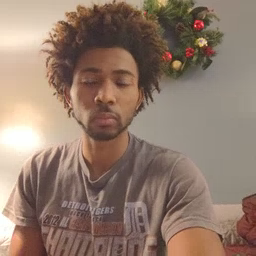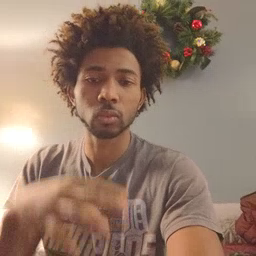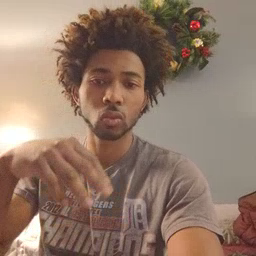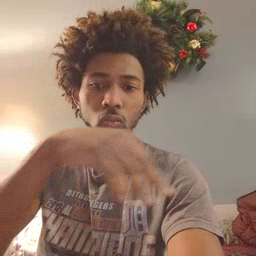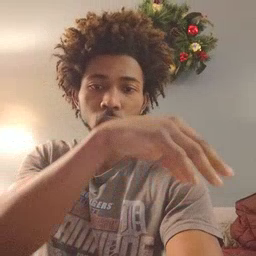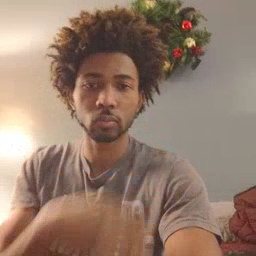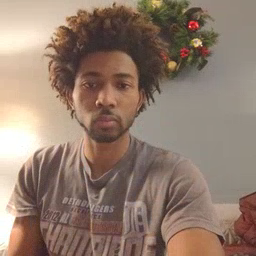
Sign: vacuum